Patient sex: F
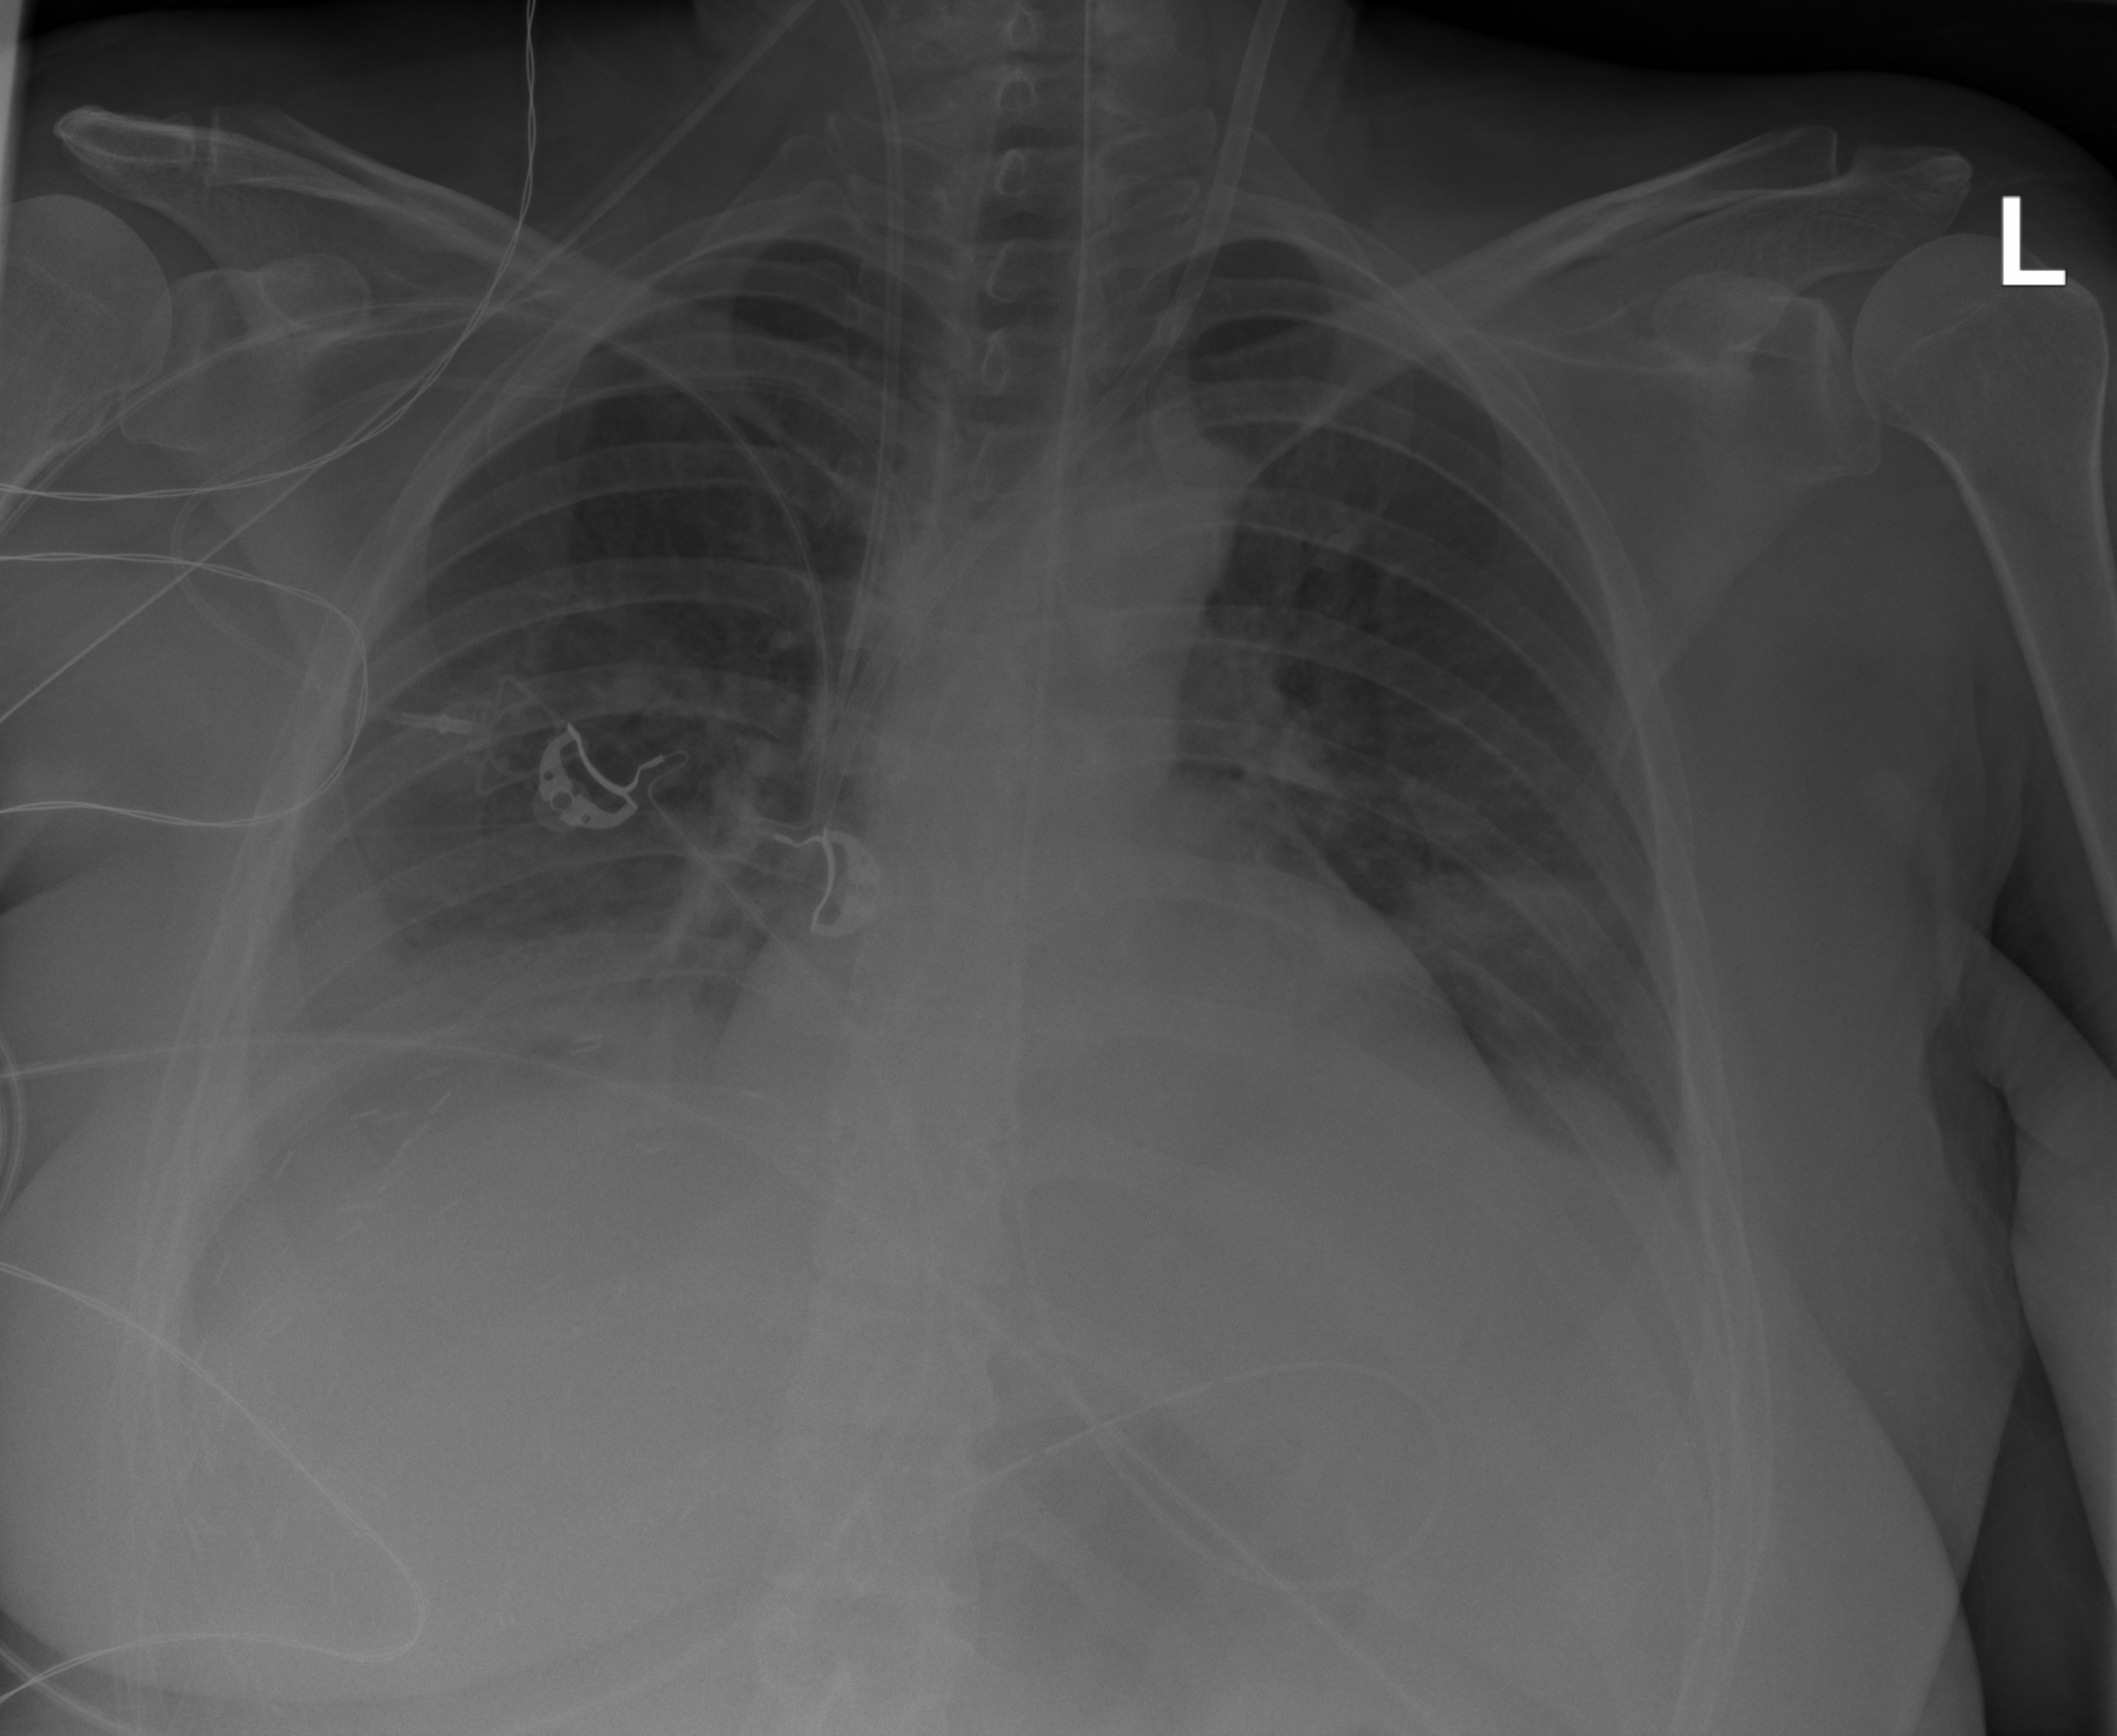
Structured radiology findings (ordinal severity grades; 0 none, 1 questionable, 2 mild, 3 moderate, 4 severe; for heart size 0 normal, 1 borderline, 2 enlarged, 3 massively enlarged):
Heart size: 1
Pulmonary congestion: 0
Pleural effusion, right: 2
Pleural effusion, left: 2
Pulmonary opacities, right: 2
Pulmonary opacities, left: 0
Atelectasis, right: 3
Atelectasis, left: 3